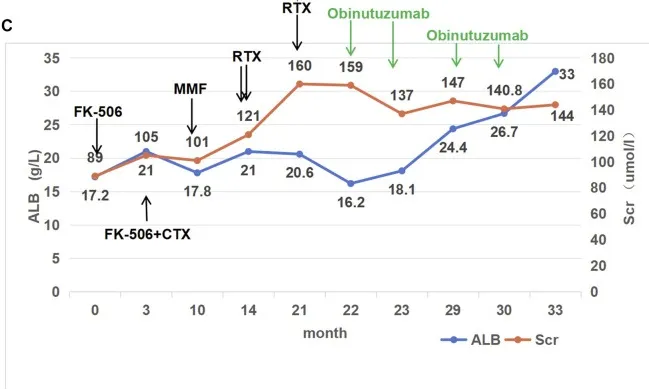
Clinical course, proteinuria, phospholipase A2 receptor antibody (PLA2R Ab), albumin and creatinine level in the case. (C): creatinine (Scr) and albumin (Alb) trends in relation to the treatments.
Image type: pathology (fish)